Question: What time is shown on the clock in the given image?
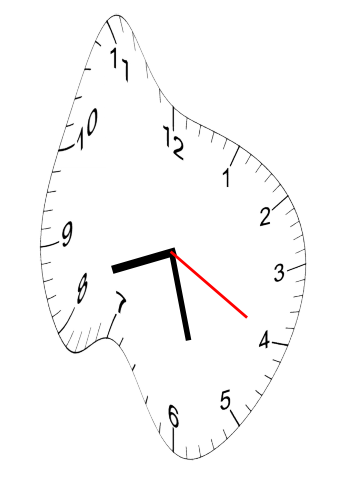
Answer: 08:27:20